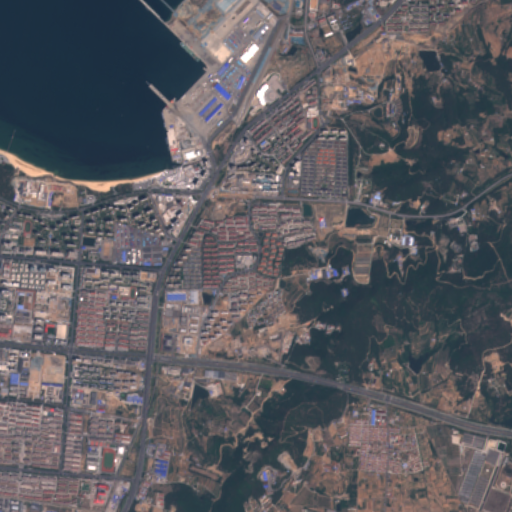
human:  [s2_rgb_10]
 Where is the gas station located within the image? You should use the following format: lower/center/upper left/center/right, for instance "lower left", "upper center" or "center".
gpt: The gas station is located in the upper right of the image.
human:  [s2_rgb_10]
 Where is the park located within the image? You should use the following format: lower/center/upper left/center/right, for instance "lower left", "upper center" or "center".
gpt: The park is located in the lower left of the image.
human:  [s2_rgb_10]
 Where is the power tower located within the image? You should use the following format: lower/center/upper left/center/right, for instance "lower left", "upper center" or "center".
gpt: There is no power tower in the image.